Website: ulta-beauty
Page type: payment
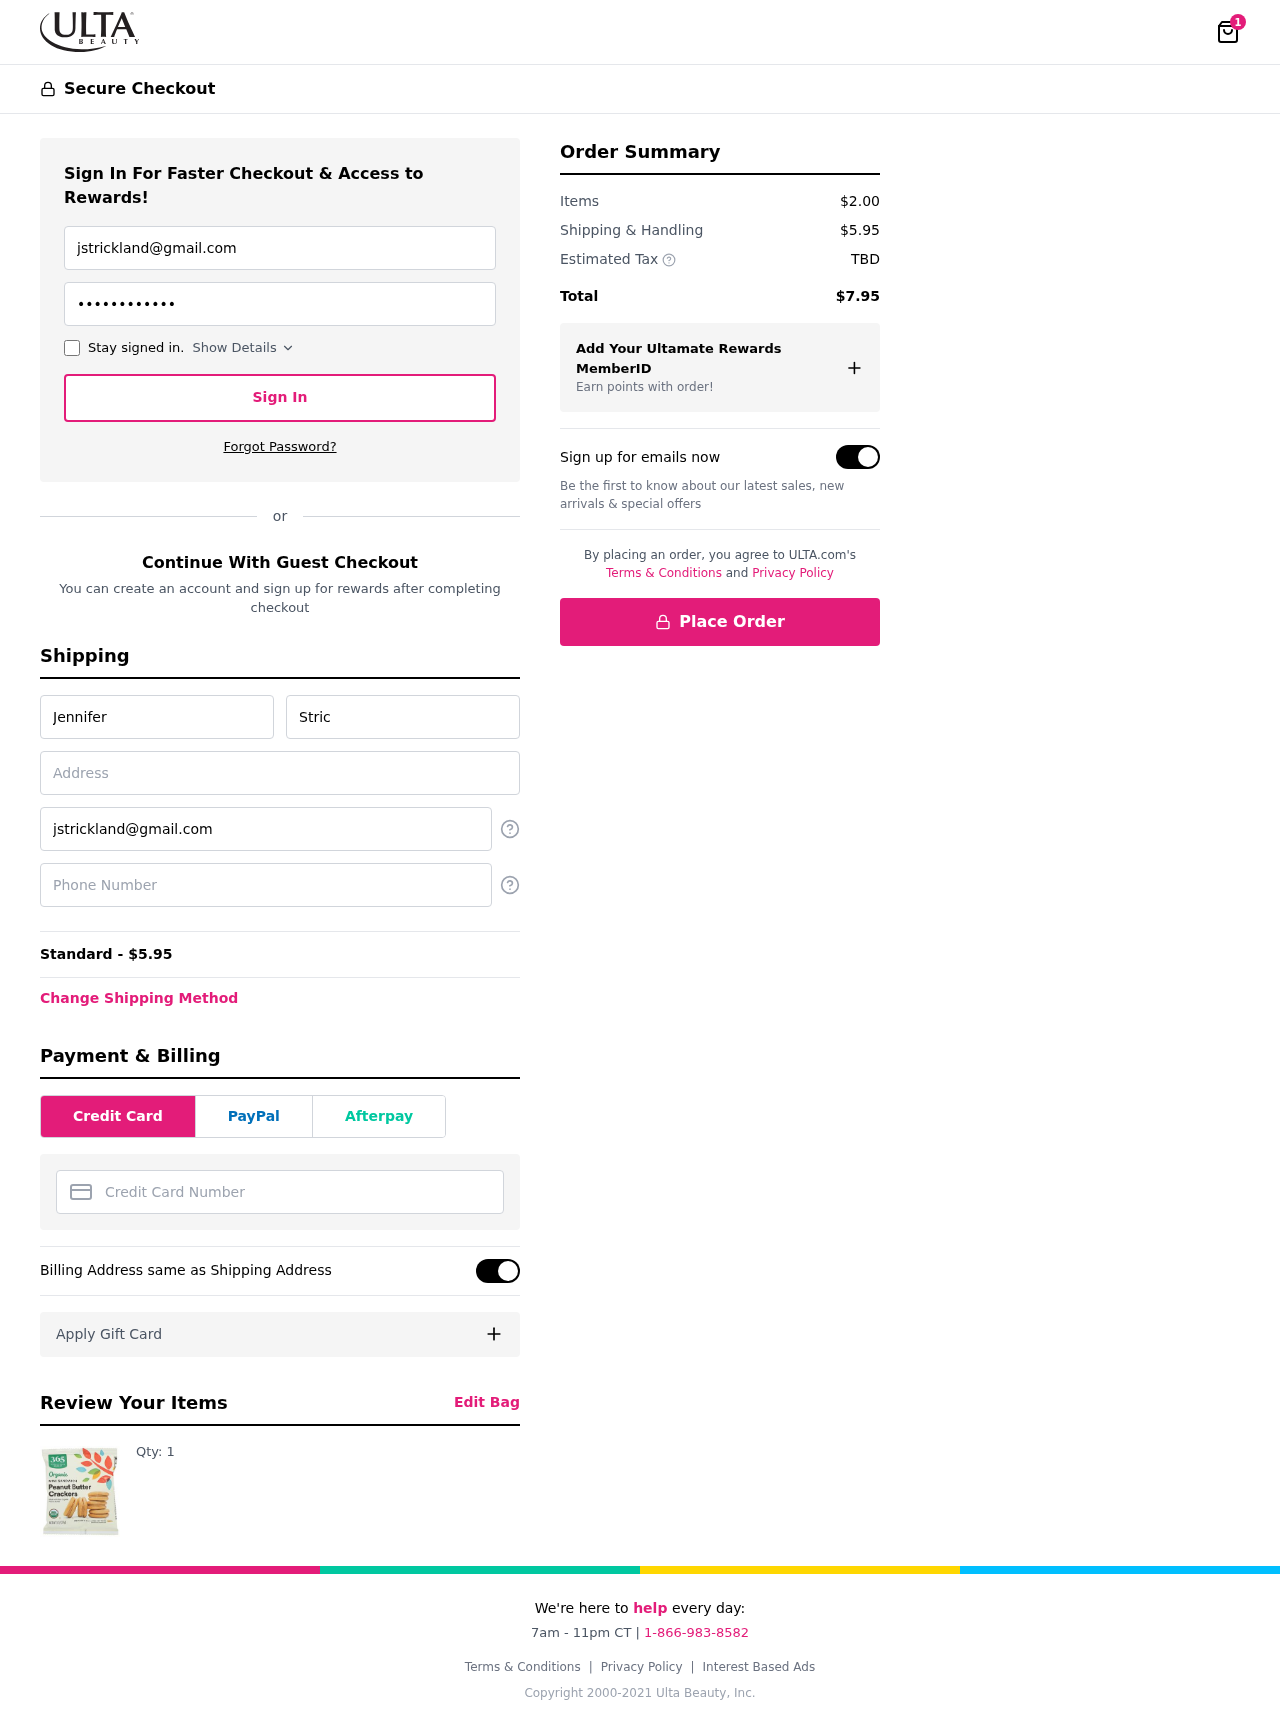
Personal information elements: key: PII_CARD_NUMBER
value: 3700 8498 6516 850
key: PII_EMAIL
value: jstrickland@gmail.com
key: PII_FIRSTNAME
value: Jennifer
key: PII_LASTNAME
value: Strickland
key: PII_PHONE
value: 8583333289
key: PII_STREET
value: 712 Christopher Trail
Product elements: key: PRODUCT1_QUANTITY
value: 1
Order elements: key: ORDER_NUM_ITEMS
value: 1
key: ORDER_SHIPPING_COST
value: $5.95
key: ORDER_SHIPPING_COST
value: Standard - $5.95
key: ORDER_SUBTOTAL
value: $2.00
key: ORDER_TAX
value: TBD
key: ORDER_TOTAL
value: $7.95